Question: This is going to drive me crazy at this rate. From inside of a Layout.cshtml file for a theme in Orchard, how can I determine the Title of the main body's contents?
I've tried using the Shape Tracer but it doesn't seem to help. None of these give me any text at all.
'''
@Html.Title()
@Model.Title
@Model.Content.Parts_Common_Body.ContentItem.TitlePart
@Model.ContentItem.Parts_Common_Body.ContentItem.TitlePart
'''
Here's the HTML which should show what the end result needs to look like to keep the theme intact, along with a picture showing the theme before I started with it. This HTML is just a snippet of the parts that I'm concerned with. In the picture, the search is what is in the ContentHeader zone.
'''
<div id="wrapper-header-inner">
<div id="header-inner">
@Zone(Model.ContentHeader)
<h1 class="pagetitle">
Title Here
</h1>
</div><!-- #header-inner -->
</div><!-- #wrapper-header-inner -->
}
<div id="wrapper-content">
<div id="content">
@if(Model.Content != null) {
<div class="main" class="@mainContentClass">
@if(Model.Content != null && Model.LeftAside == null && Model.RightAside == null) {
<div id="maincontentFull" class="positionleft">
@Zone(Model.Content)
</div>
}
@* Other layout possabilities if left and/or right asides are present *@
</div>
}
</div>
</div>
'''

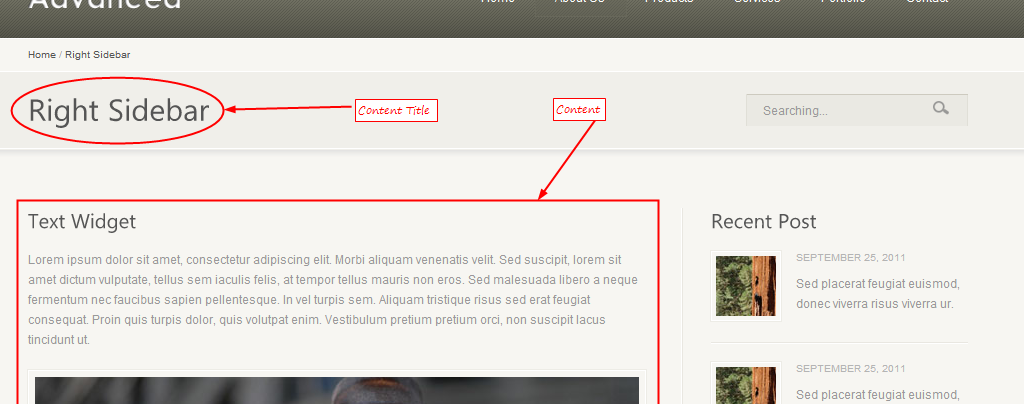
Answer: As a follow up, updates to Orchard since I have asked this question included the ability to use the placement.info file to reroute certain parts to other zones, in effect letting me accomplish what I was looking for.
'''
<Placement>
<Match ContentType="Page">
<Place Parts_Title="/TitleZone"/>
</Match>
</Placement>
'''